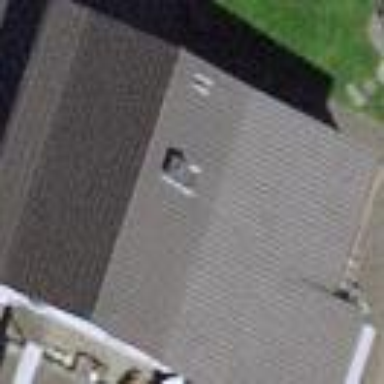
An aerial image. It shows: Saltbox shaped roof on apartment building.